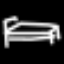
Label: bed